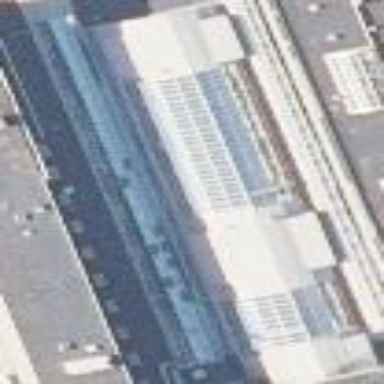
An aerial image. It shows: Part of building with round white glass roof.